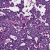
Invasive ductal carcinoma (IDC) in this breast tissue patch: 1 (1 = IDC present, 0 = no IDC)